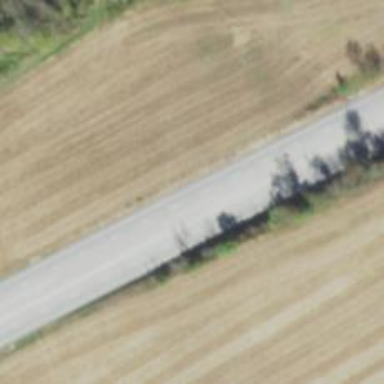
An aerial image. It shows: Expressway with asphalt surface and classified as primary highway.